Current action and preconditions to check: trajectory_clear

Your task: For each precondition in the list above, predict whether it will hold at this action.

Consider the current scene as observed from the mobile robot's camera, and analyze the predicted future states of all dynamic agents (e.g., people, animals, vehicles, or any moving entities) within the NEXT SECOND.

IMPORTANT: Only answer "very likely" if you are absolutely certain—based on strong, clear evidence—that a dynamic agent will violate the precondition in the predicted future state. Do NOT answer "very likely" for unlikely, ambiguous, or low-probability risks.

Ask yourself for each precondition: Is there a high probability, with clear and convincing evidence, that the predicted future states of any dynamic agent will interfere with the predicted future state of the currently executing action within the NEXT SECOND, causing that precondition to fail?

Assess the risk level based on these predictions. Use "likely" or "very likely" if motions create a clear risk of interference.

Use "neutral" or "improbable" if agents are nearby but their predicted paths are clearly diverging or non-conflicting.

Failure Risk Categories: "very improbable", "improbable", "neutral", "likely", "very likely"

Answer Format: Output ONLY the probability_of_failure value from these categories: "very improbable", "improbable", "neutral", "likely", "very likely"

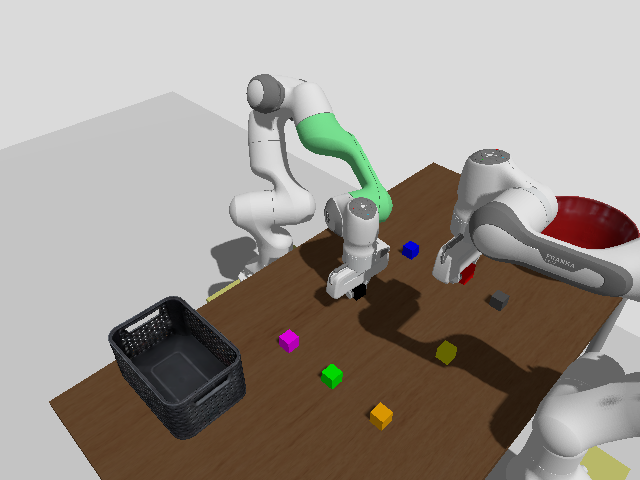

Answer: very improbable